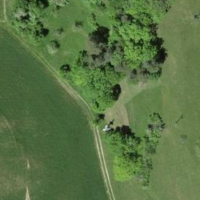
EUNIS habitat code: 25
Species observed at this site:
Neottia ovata
Centaurea scabiosa